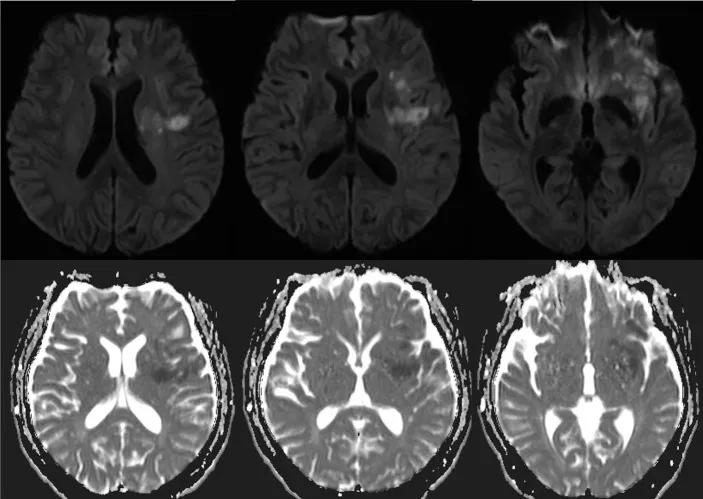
Axial diffusion-weighted image and apparent diffusion coefficient showed acute infarction in the left temporal lobe, left insular lobe, left basal ganglia, and left radial crown 24 h after admission.
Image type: radiology (mri)